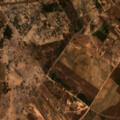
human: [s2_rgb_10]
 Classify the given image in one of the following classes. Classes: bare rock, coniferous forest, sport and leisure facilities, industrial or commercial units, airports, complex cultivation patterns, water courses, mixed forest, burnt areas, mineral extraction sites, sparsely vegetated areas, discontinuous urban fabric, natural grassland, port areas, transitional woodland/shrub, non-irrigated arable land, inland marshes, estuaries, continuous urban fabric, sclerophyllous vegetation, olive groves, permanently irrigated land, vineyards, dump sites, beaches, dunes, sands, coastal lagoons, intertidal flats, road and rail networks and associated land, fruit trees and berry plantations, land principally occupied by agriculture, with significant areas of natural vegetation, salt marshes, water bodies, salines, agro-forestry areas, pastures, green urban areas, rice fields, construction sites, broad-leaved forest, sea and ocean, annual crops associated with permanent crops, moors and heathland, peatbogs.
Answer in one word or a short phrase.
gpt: vineyards, complex cultivation patterns, coniferous forest, transitional woodland/shrub